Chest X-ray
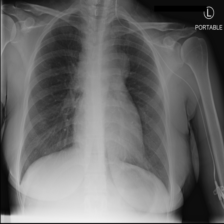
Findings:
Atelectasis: negative
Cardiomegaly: negative
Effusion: negative
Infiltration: negative
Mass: negative
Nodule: negative
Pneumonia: negative
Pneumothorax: negative
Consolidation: negative
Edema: negative
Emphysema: negative
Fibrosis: negative
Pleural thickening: negative
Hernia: negative